Aerial crown-view tile of a tropical tree (Barro Colorado Island, Panama), acquired 20250512:
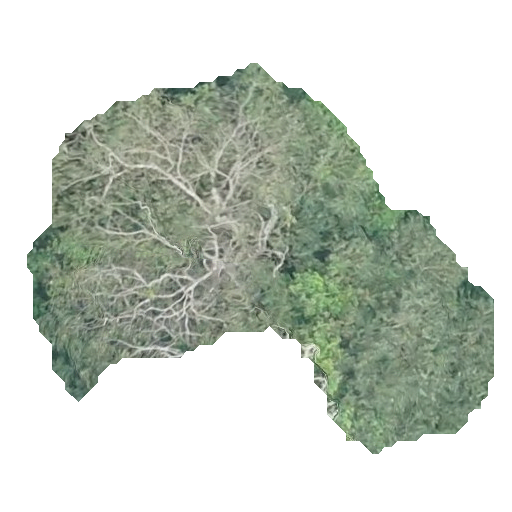
Species: Quararibea stenophylla
GBIF accepted scientific name: Quararibea stenophylla
Crown area: 159.749 m²